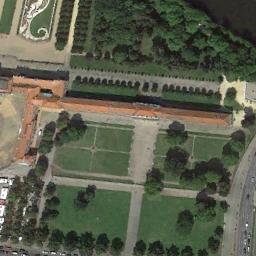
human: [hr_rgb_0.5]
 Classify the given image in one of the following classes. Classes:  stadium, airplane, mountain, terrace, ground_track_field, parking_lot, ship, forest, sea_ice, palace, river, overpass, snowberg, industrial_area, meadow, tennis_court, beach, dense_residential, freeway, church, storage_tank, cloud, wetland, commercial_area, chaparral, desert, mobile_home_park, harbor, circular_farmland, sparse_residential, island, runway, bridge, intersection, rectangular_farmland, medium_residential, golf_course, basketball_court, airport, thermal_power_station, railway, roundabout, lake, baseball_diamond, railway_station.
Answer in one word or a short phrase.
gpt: palace